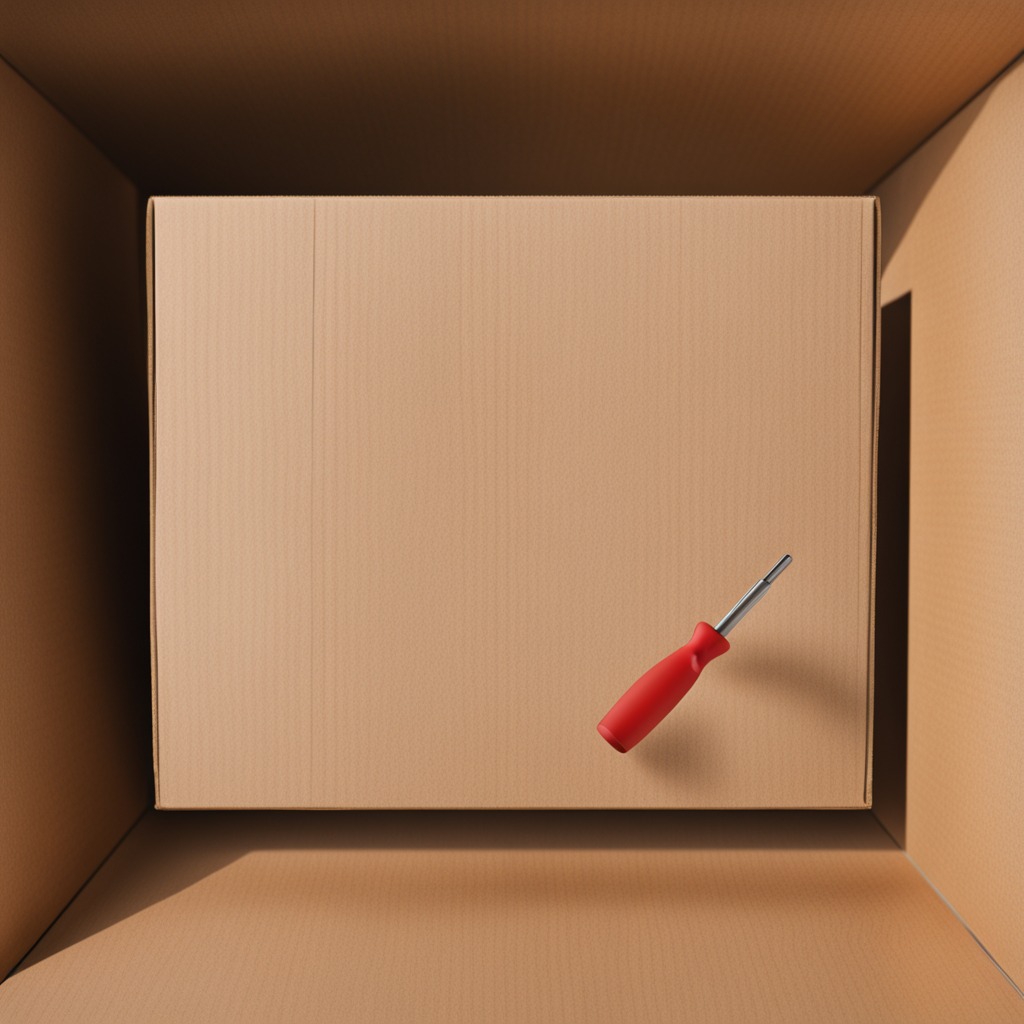
A screwdriver is lying on a clean dry cardboard box surface in an outdoor workshop during daytime bright natural light soft shadows slightly creased but